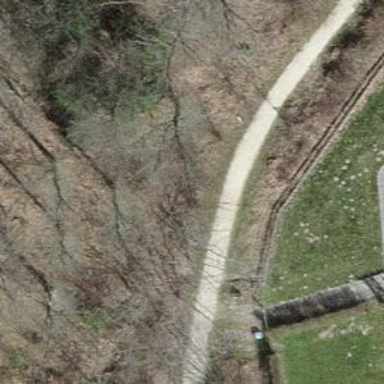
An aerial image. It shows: Gravel path.